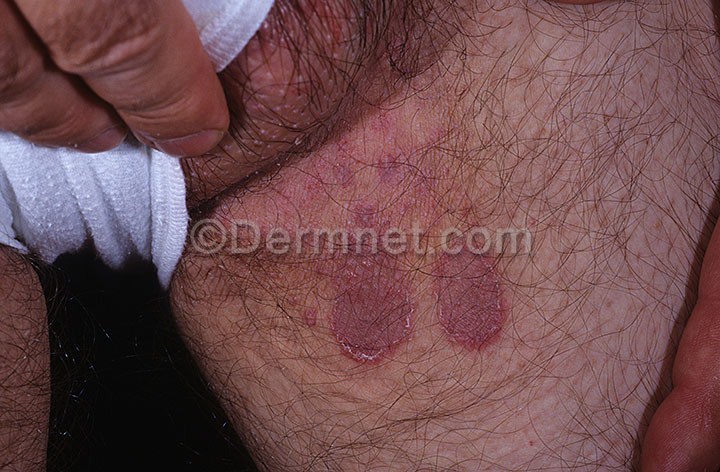
Disease: Tinea Ringworm Candidiasis and other Fungal Infections